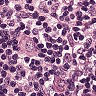
Metastatic tissue present: no